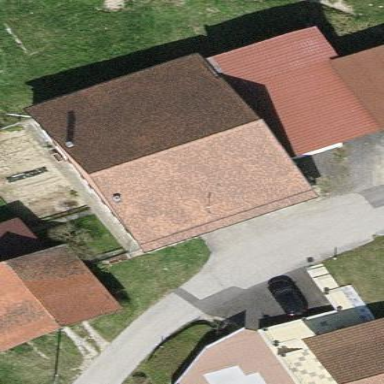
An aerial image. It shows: Simple and straightforward house.